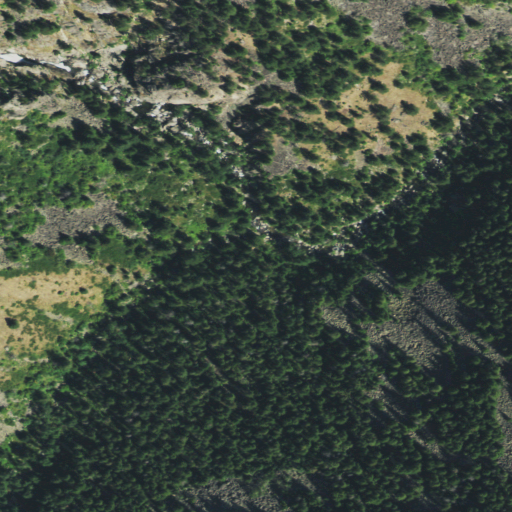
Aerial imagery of valley in Wyoming named Long Draw containing evergreen forest and shrub